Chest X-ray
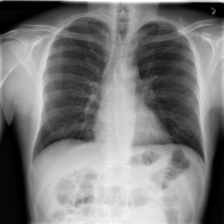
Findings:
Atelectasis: negative
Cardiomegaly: negative
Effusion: negative
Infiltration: negative
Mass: negative
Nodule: negative
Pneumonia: negative
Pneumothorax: negative
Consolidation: negative
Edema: negative
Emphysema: negative
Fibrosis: negative
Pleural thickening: negative
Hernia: negative